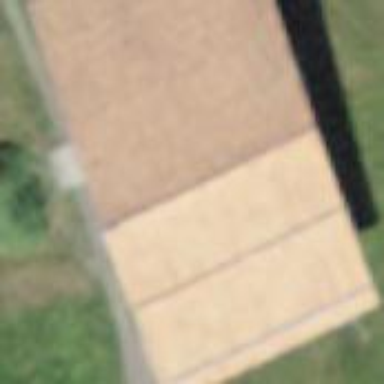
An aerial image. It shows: Rural barn.